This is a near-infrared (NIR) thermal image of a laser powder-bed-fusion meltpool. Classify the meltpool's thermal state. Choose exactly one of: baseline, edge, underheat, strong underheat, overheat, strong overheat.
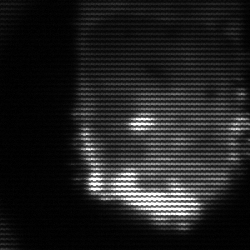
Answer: baseline